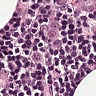
Metastatic tissue present: yes